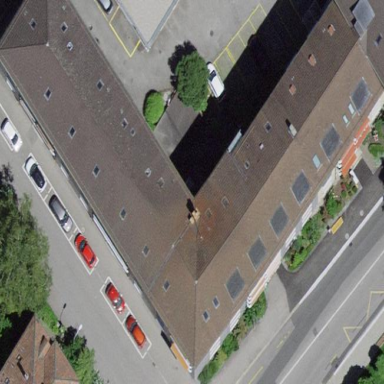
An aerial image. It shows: Apartment building with multiple parts.